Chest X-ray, AP view. Patient: 44 years old, sex F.
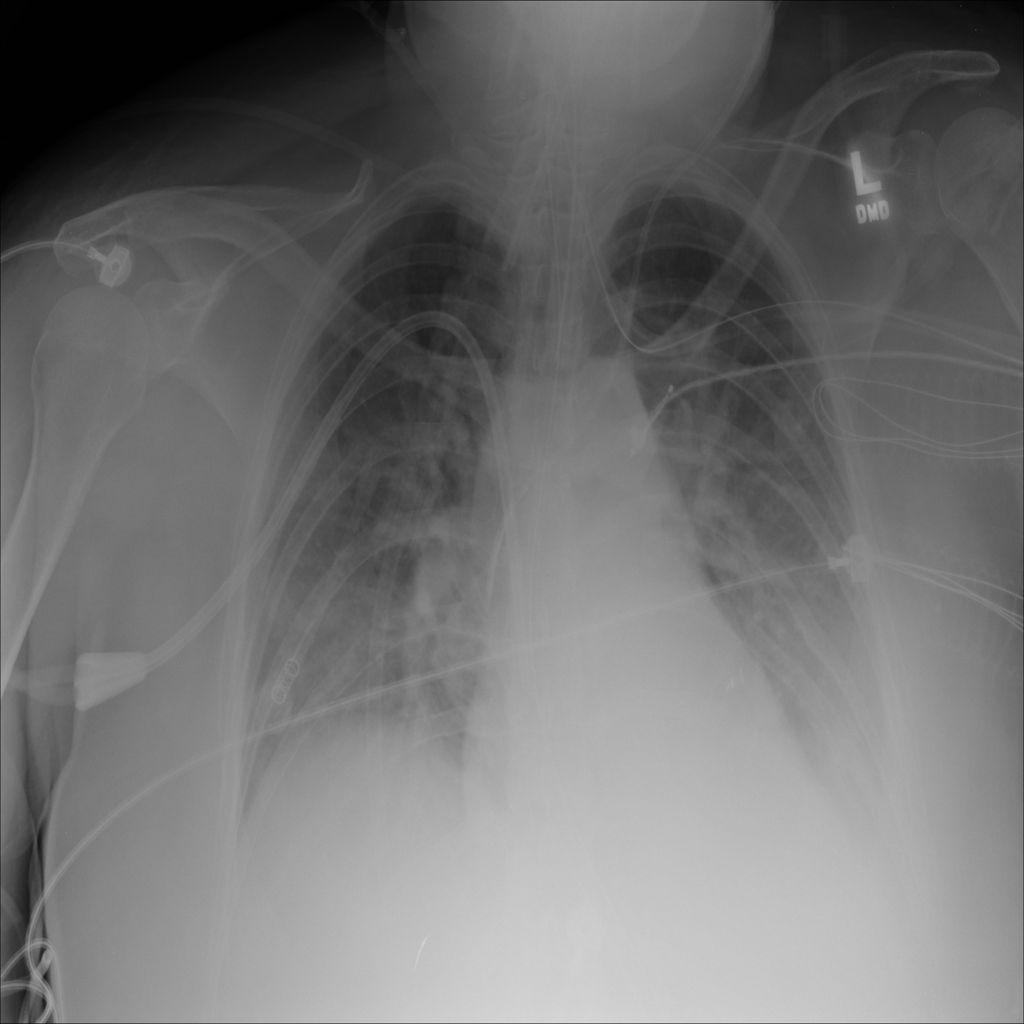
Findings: No Finding